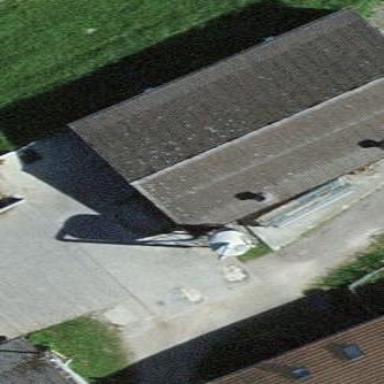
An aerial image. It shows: Farm auxiliary building.